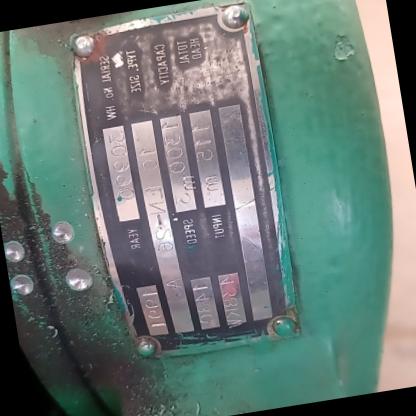
Klasa: tabliczka-znamionowa